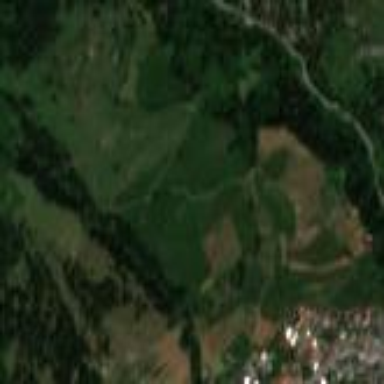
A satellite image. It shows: Beautiful meadow.